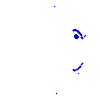
Particle: pion